Interaction volume radius: 10 \u00c5
Interaction volume height: 15 \u00c5
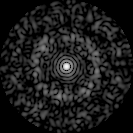
Disorder parameter: 0.8354